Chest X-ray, AP view. Patient: 38 years old, sex F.
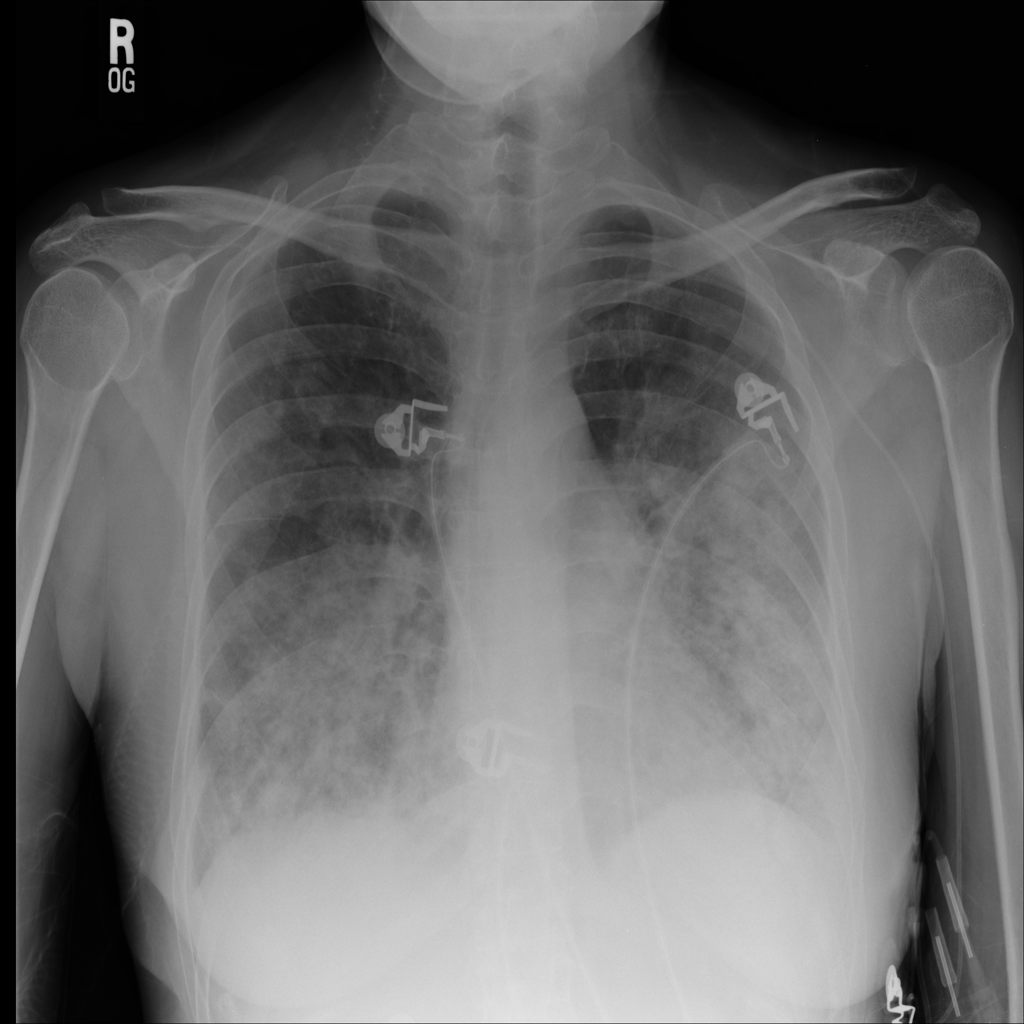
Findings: Consolidation, Effusion, Infiltration